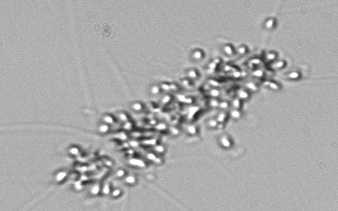
Label: Chaetoceros_didymus_TAG_external_flagellate